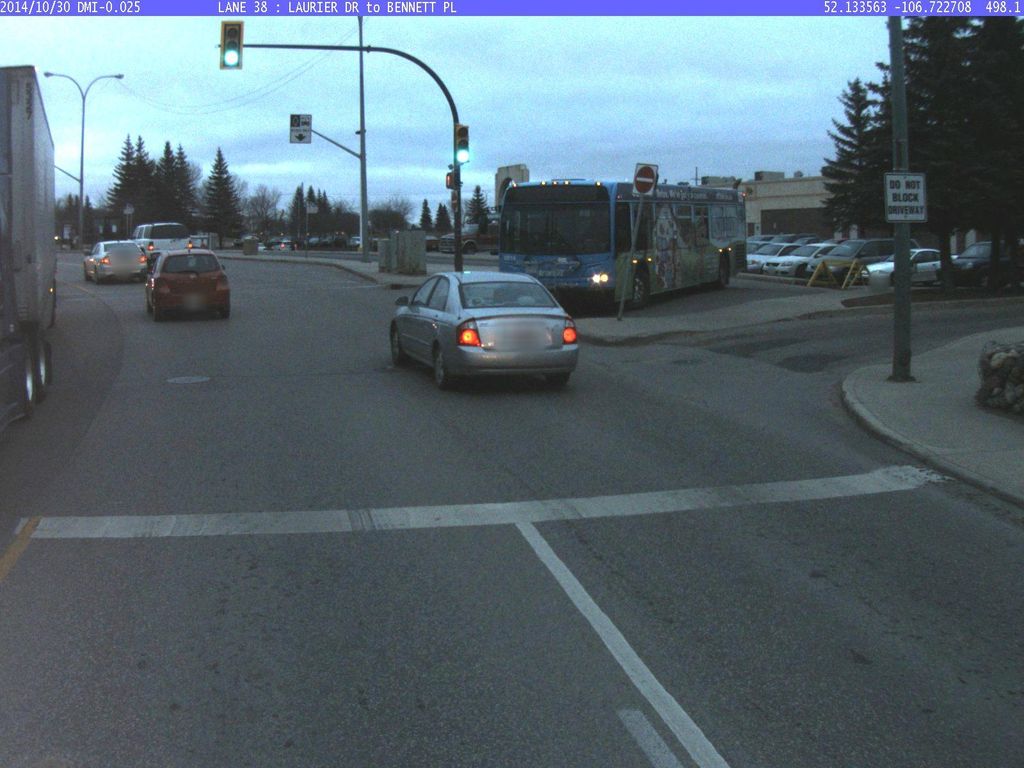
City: saskatoon